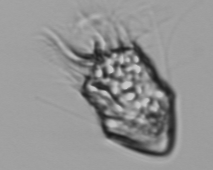
Label: Strombidium_inclinatum